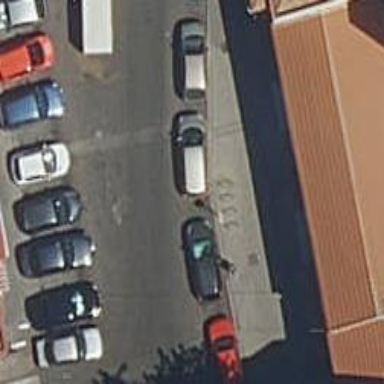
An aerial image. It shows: Bicycle parking area with stands.